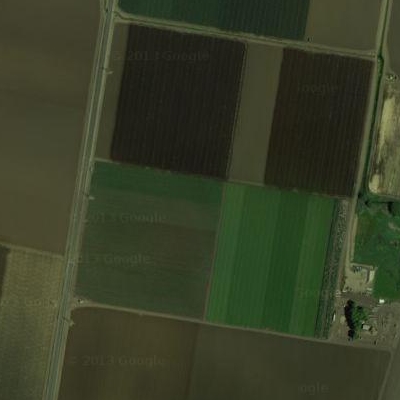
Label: bField